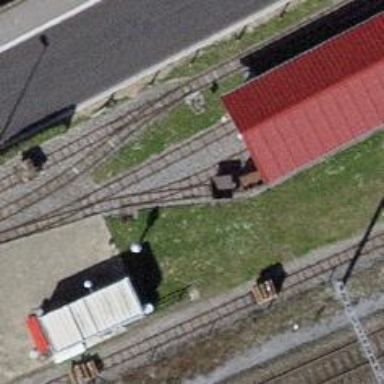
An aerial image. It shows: Preserved railway line with rails.